Question: I am having a hard time trying to read in a text file into java. Basically, when the program tells me to "Enter file name" I do it. However it comes back as
'''
java.io.FileNotFoundException: Students.txt (The system cannot find the file specified)
'''
And I don't know why it's doing that. I have spent hours searching the internet for help and nada. I added a screenshot to show how I have my files. I don't know if it helps or not.

Well I've tried adding 'import java.FileNotFoundException' and nothing.
So this is my code:
'''
import java.util.*;
import java.io.*;
import java.util.Scanner;
public class Match
{
public static void main(String[] args)
{
Scanner input = new Scanner(System.in);
System.out.print("Enter file name: ");
String filename = input.next();
Student[] student = new Student[100];
for (int i=0; i < 100; i++)
student[i]= new Student();
try
{
Scanner kbd = new Scanner (new FileReader(filename));
int count = 0;
while (kbd.hasNextLine())
{
Scanner line = new Scanner(kbd.nextLine());
line.useDelimiter("[ -]");
student[count].setname(line.next());
student[count].setgender(line.next().charAt(0));
student[count].getbirthDay().setmonth(line.nextInt());
student[count].getbirthDay().setday(line.nextInt());
student[count].getbirthDay().setyear(line.nextInt());
student[count].getpref().setquietTime(line.nextInt());
student[count].getpref().setmusic(line.nextInt());
student[count].getpref().setreading(line.nextInt());
student[count].getpref().setchatting(line.nextInt());
count++;
}
for(int i=0; i< count; i++)
{
Student s1 = student[i];
Student bestMatch=null;
int bestScore=0;
int currentScore;
if (s1.getmatch())
continue;
for (int j= i+1; j<100; j++)
{
Student s2 = student[j];
currentScore=s1.compare(s2);
if (!s2.getmatch() && (currentScore>0) && (bestMatch == null || currentScore > bestScore))
{
bestMatch = s2;
bestScore=s1.compare(bestMatch);
}
}
if (bestMatch != null)
{
System.out.println(s1.getname() + " matches with " + bestMatch.getname() + " with the score " + bestScore);
s1.setmatch(true);
bestMatch.setmatch(true);
}
else
System.out.println(s1.getname() + " has no matches.");
}
}
catch (NoSuchElementException e)
{
System.out.println(e);
}
catch (FileNotFoundException e)
{
System.out.println(e);
}
}
}
'''
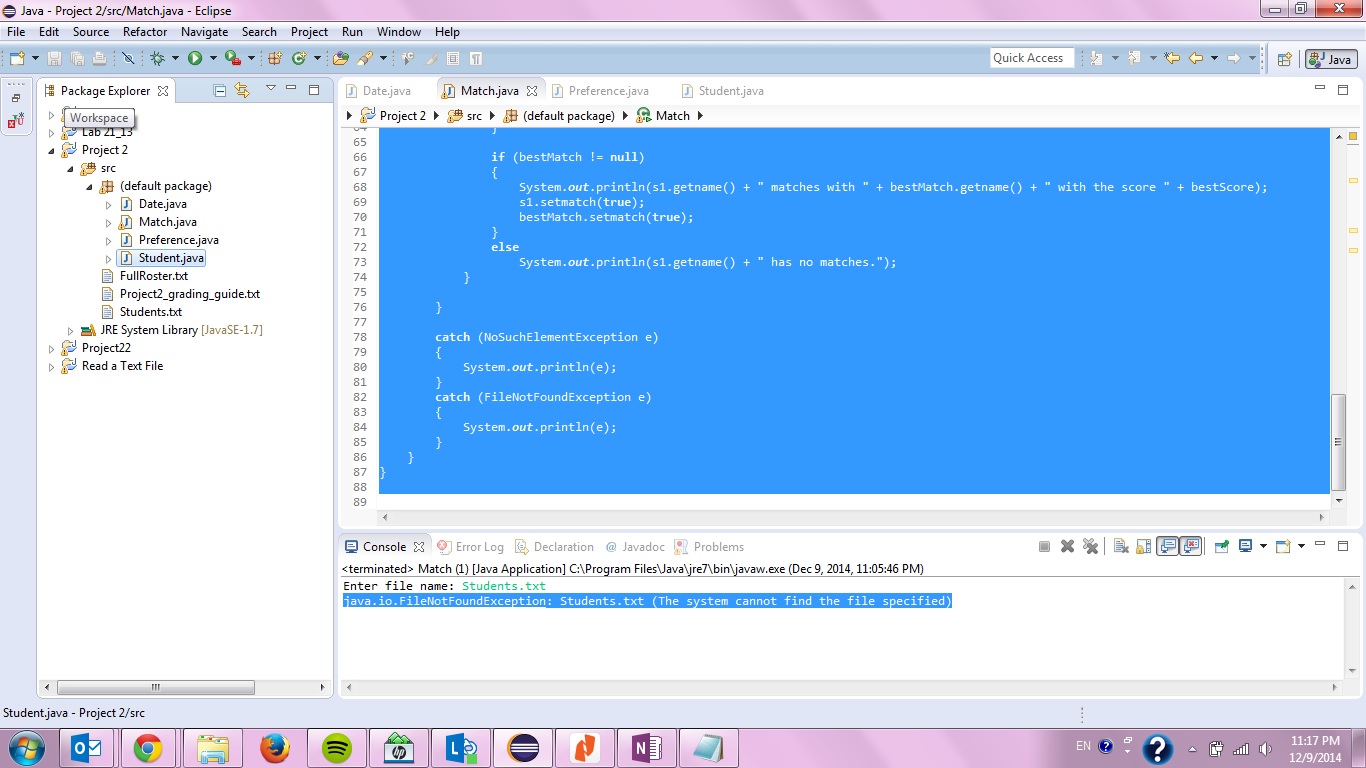
Answer: When you are running your program, lets say in
'''
/home/myaccount/workspace/project2
'''
directory, and you re looking for a file sample.txt, java expects that you are looking it in relative location, so it's
'''
/home/myaccount/workspace/project2/sample.txt
'''
If you want to give a particular file in your suystem you need to give it a full path, starting by your root.
Solution to your problem:
move your file to directory, where your java class is, thats it:)